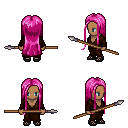
a pixel art fantasy rpg character, female body template, human, dark skin, brown robe, teal pants, pink extra-long hairstyle, ghillies, spear, four views (front, back, left, right), 2x2 character sprite sheet, small pixel art, hard edges, no anti-aliasing